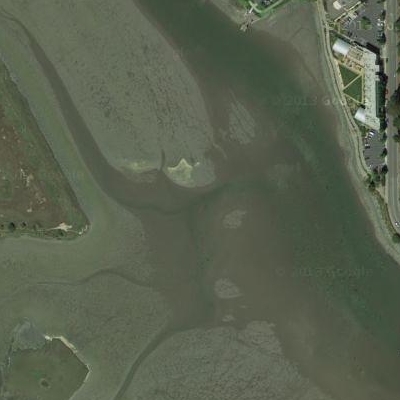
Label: dRiverLake